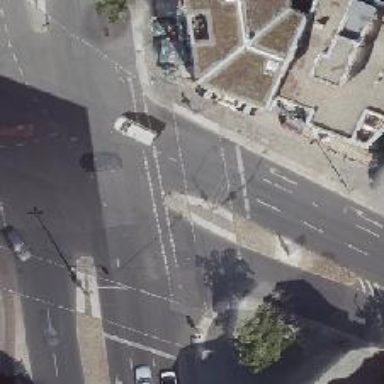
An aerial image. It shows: Crossing with traffic signals.